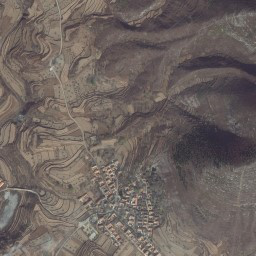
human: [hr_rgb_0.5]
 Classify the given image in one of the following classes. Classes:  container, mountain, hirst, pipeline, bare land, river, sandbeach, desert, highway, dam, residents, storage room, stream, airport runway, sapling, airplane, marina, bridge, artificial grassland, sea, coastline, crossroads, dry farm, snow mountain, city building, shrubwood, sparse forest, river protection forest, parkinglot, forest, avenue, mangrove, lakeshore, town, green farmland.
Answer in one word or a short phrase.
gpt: mountain